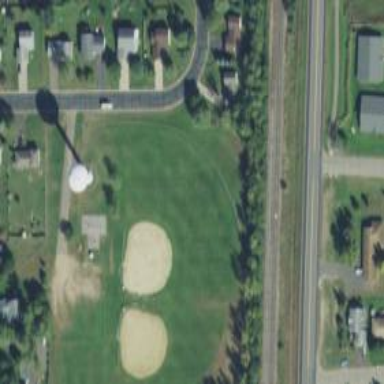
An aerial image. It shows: Baseball pitch for leisure land activities.